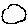
Label: moon